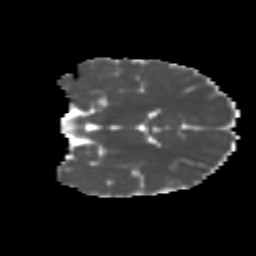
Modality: MD
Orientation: coronal
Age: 10
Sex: male
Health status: ill
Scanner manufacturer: ge
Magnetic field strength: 3 T
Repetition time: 6.752 s
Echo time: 0.079 s